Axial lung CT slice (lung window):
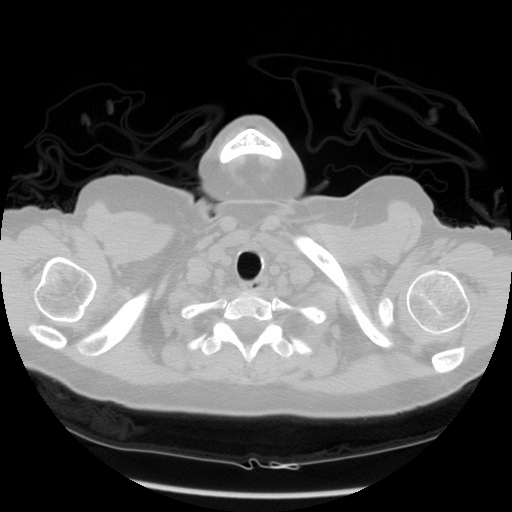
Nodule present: no